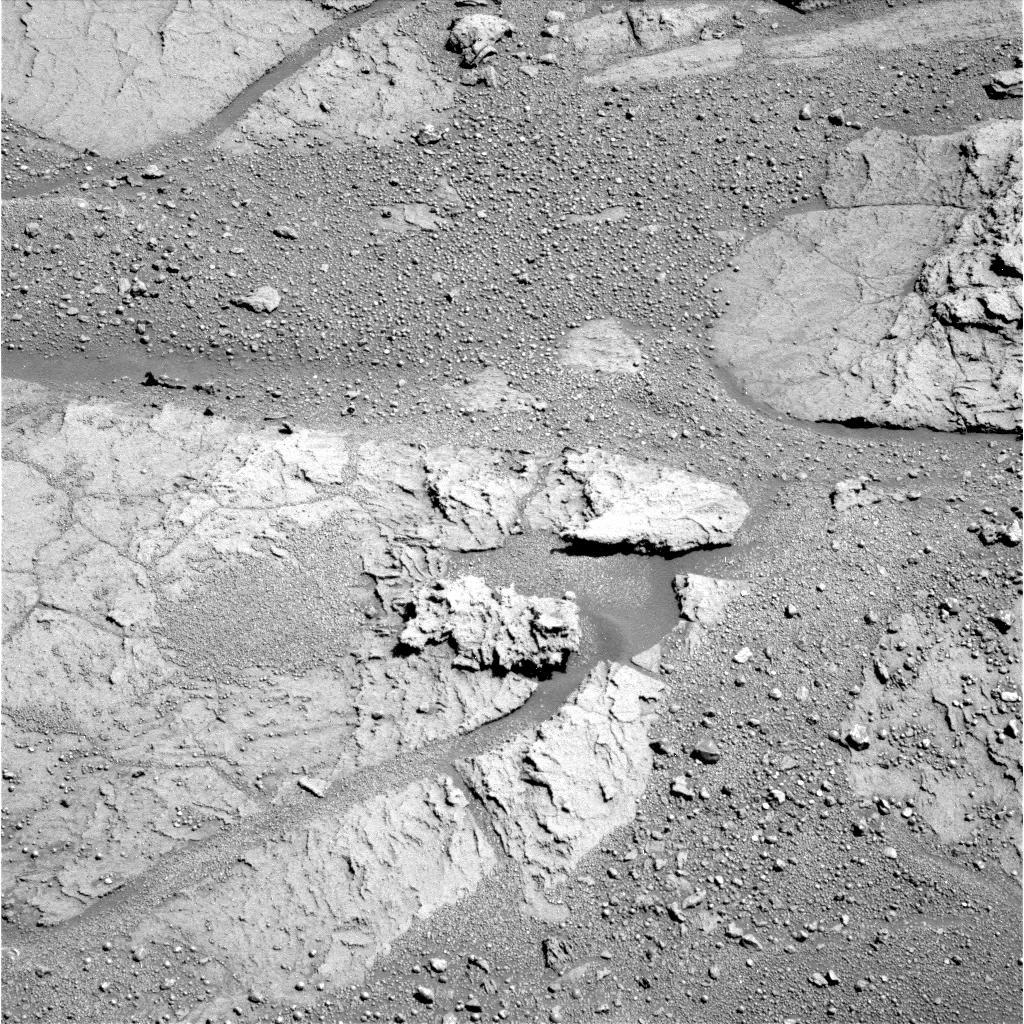
Terrain classes present: Bedrock, Gravel / Sand / Soil, Rock, Shadow